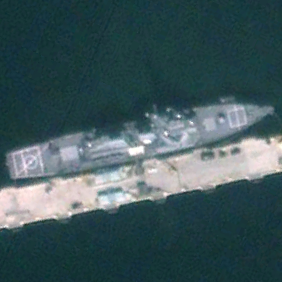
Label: destroyer